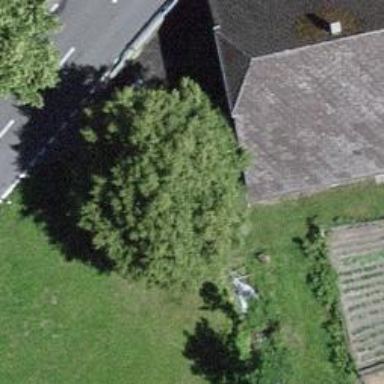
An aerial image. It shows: Single tag "natural: tree."